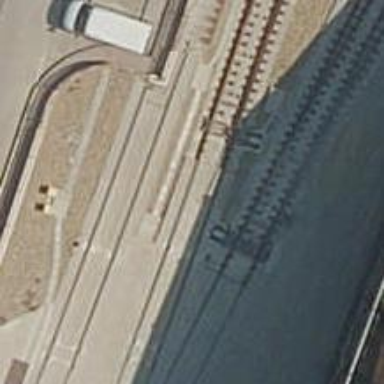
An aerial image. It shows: Railway switch with the turnout side on the right.